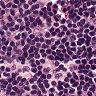
Metastatic tissue present: no